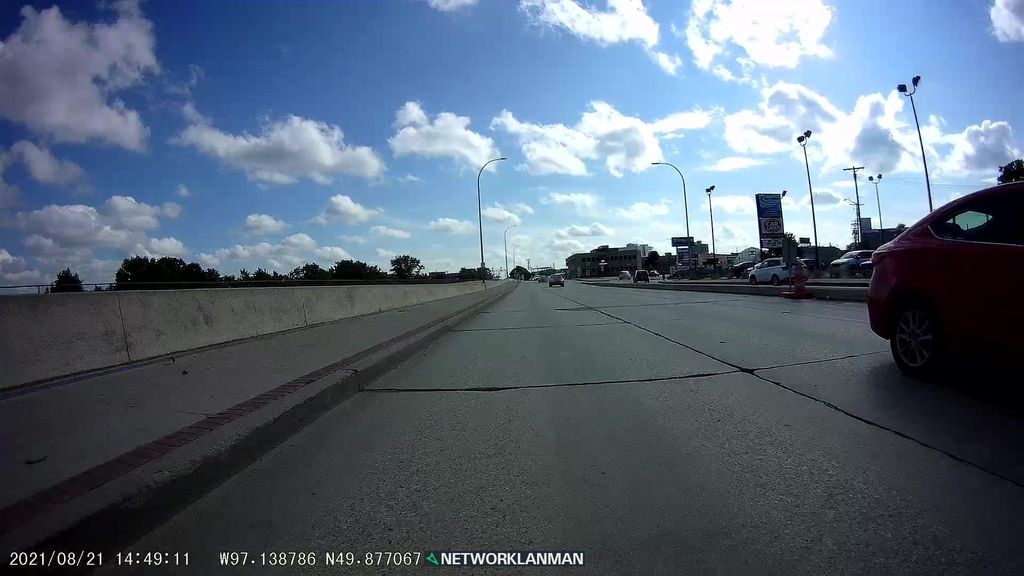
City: winnipeg